Question: consider the variable ob4 as shown in figure
now : how can i reach ob4[0]->[0,2]
'''
var o=ob4[0];
double[,] p=(double[,]) o[0,0];
'''
the line (;) gives the following error :
Cannot apply indexing with [] to an expression of type 'object'
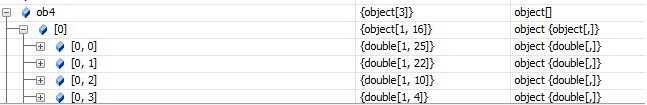
Answer: You need to cast 'o[0, 0]' to 'object[,]' first:
'''
var o = (object[,]) ob4[0];
double[,] p = (double[,]) o[0, 0];
'''
It would be better if you could avoid having all these nested multi-dimensional arrays with so little type information at compile-time though - you haven't given us much context, but if you could change your object model, it would help a lot.